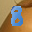
Label: 8